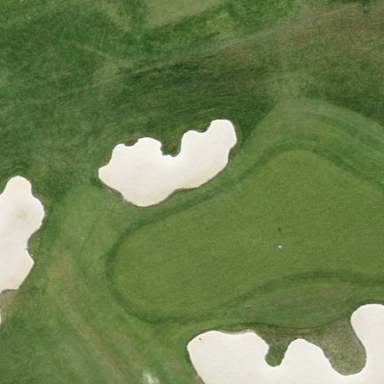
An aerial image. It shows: Picturesque green golfing area with grass land use.